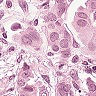
Metastatic tissue present: yes